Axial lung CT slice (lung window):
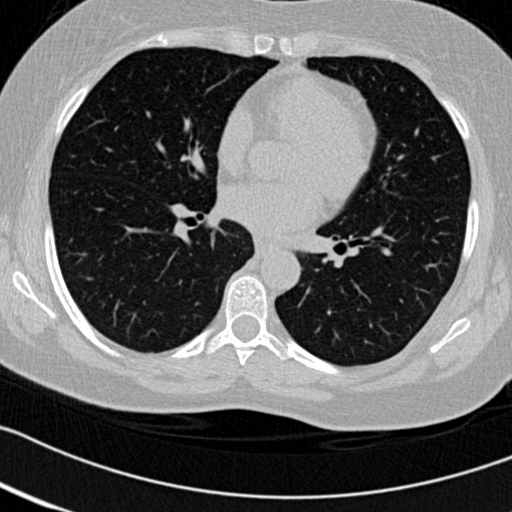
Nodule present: no